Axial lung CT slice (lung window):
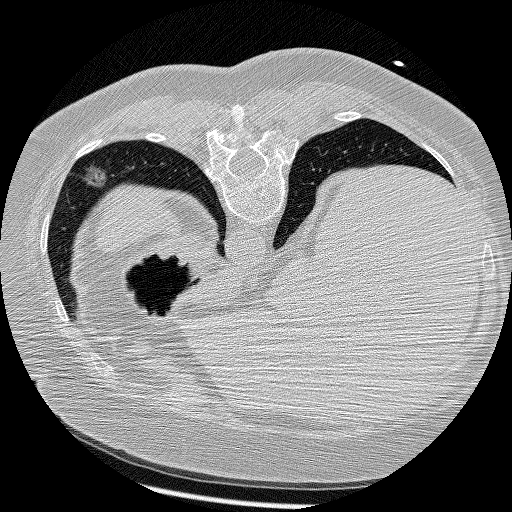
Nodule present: yes
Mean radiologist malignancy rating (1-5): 4.5